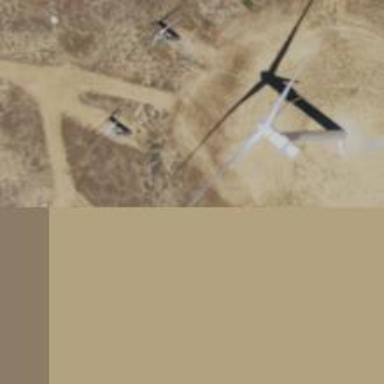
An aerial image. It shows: Wind power generator utilizing wind turbines.